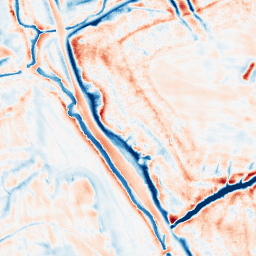
Category: edge_preserving
Decomposition family: bilateral
Decomposition parameters: d: 21
sigma_color: 50
sigma_space: 150
Upsampling method: lanczos
Upsampling parameters: scale: 8
Upsampling scale: 8